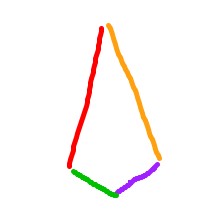
Shape: kite